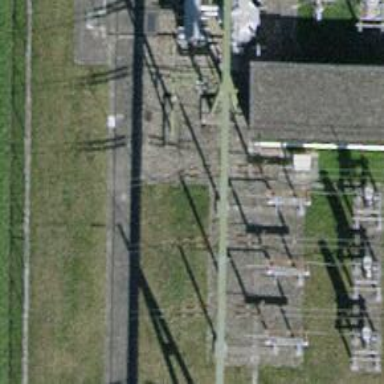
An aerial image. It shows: Power line in the image.